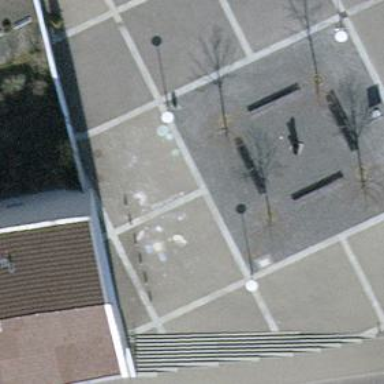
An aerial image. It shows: Black bench.